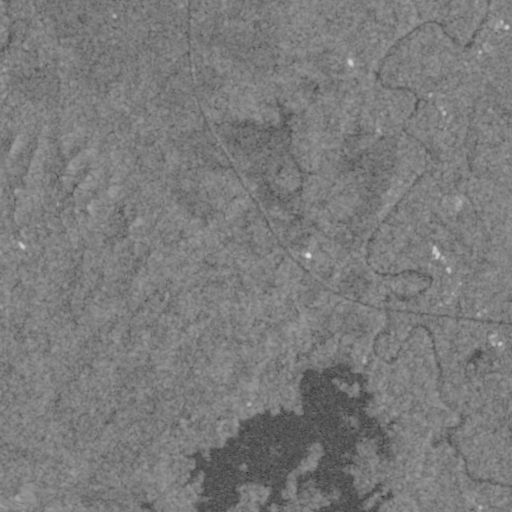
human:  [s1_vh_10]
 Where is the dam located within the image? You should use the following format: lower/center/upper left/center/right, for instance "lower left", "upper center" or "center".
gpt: The dam is located in the lower right of the image.
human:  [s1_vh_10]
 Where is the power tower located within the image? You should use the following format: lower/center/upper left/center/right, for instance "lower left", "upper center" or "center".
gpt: The power tower is located in the upper right of the image.
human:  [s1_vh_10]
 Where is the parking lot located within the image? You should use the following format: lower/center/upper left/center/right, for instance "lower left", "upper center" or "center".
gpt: There is no parking lot in the image.

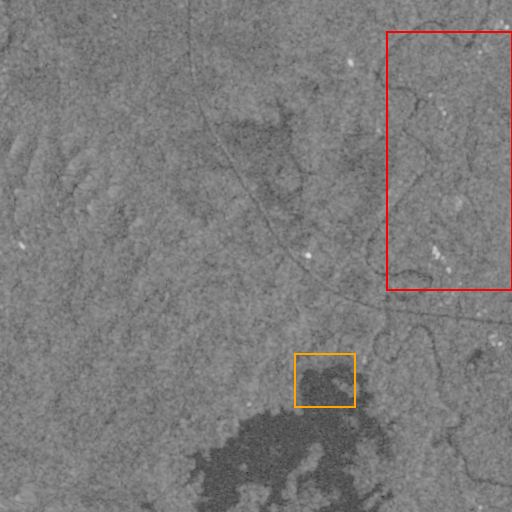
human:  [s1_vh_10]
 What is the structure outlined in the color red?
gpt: The structure outlined in red is a crop field.
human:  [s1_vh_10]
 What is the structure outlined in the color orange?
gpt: The structure outlined in orange is a dam.
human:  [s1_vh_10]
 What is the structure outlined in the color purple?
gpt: There is no purple outline.